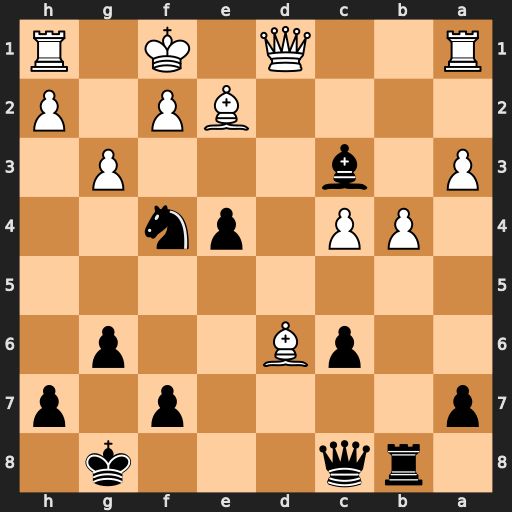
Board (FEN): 1rq3k1/p4p1p/2pB2p1/8/1PP1pn2/P1b3P1/4BP1P/R2Q1K1R
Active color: b
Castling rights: -
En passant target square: -
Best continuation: Qh3+ Kg1 Qg2#